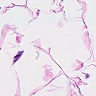
Metastatic tissue present: no